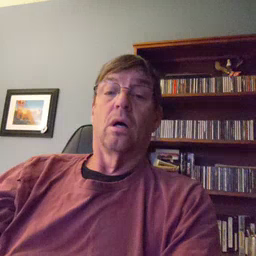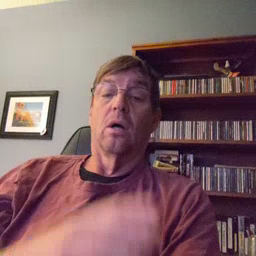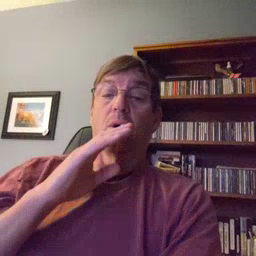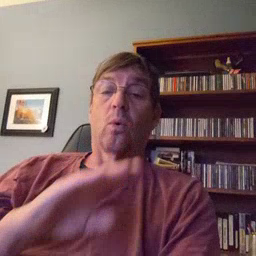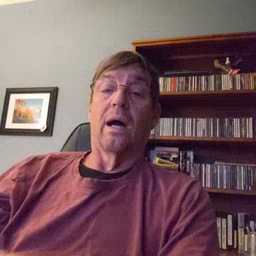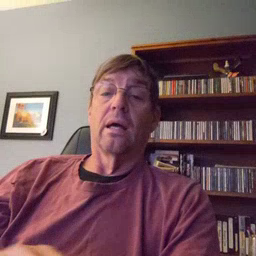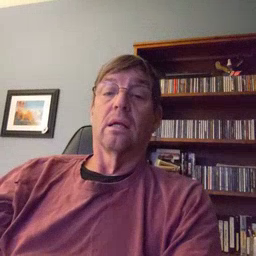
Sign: quiet